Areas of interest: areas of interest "Park and greenspace"
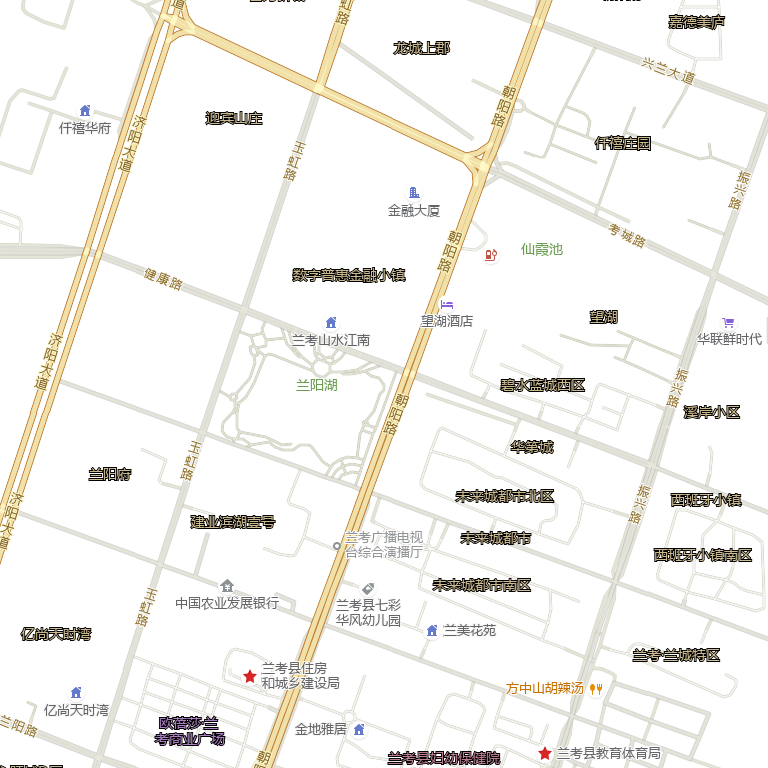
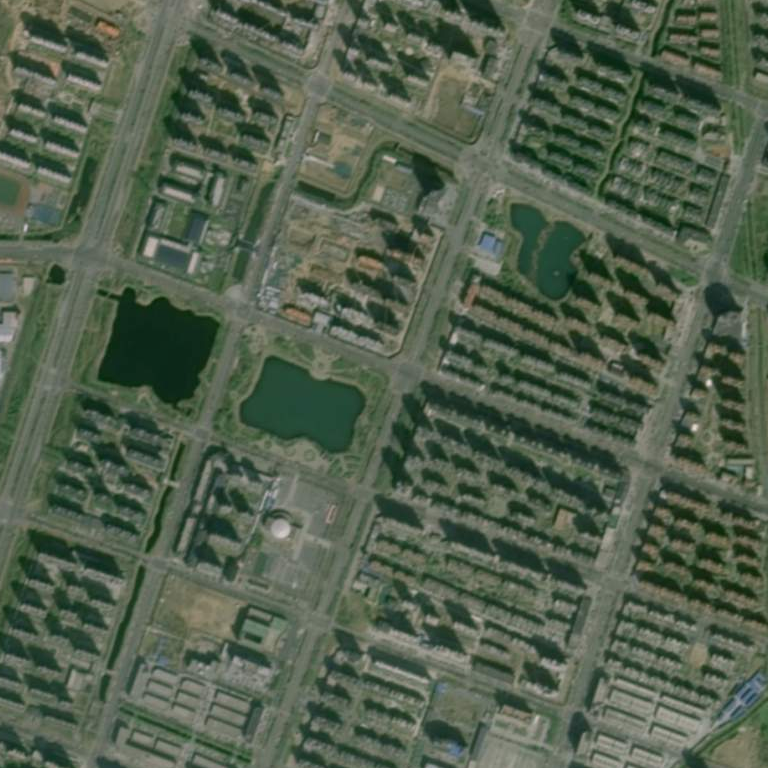